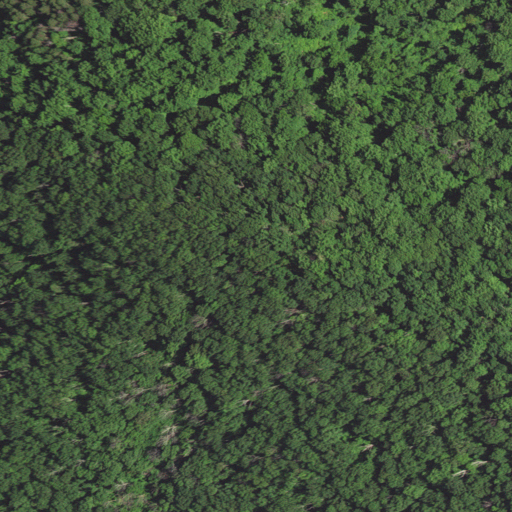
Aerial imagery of mountain in Virginia named Pigeon Top Mountain containing deciduous forest and mixed forest